Field crop: maize
Growth stage: 1
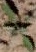
Species: atriplex